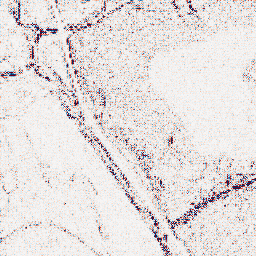
Category: wavelet
Decomposition family: wavelet_dwt
Decomposition parameters: wavelet: db2
level: 1
Upsampling method: bicubic
Upsampling parameters: scale: 2
Upsampling scale: 2